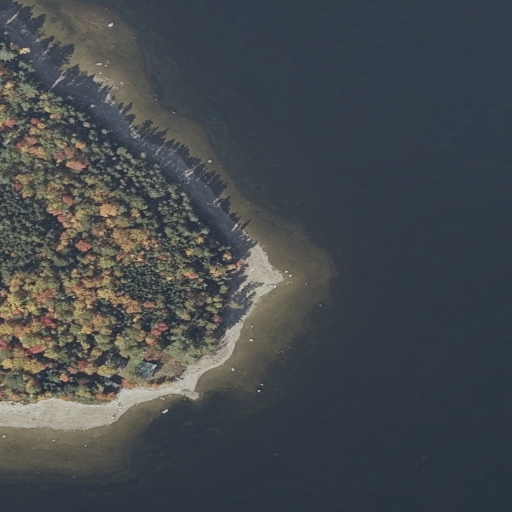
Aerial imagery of cape in Maine named Black Point containing open water, evergreen forest, open development, herbaceous wetlands, and mixed forest